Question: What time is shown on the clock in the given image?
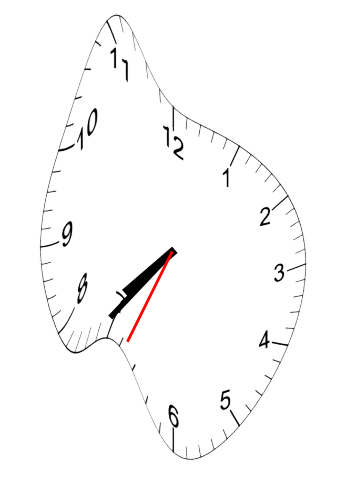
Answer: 07:36:34